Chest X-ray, AP view. Patient: 24 years old, sex F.
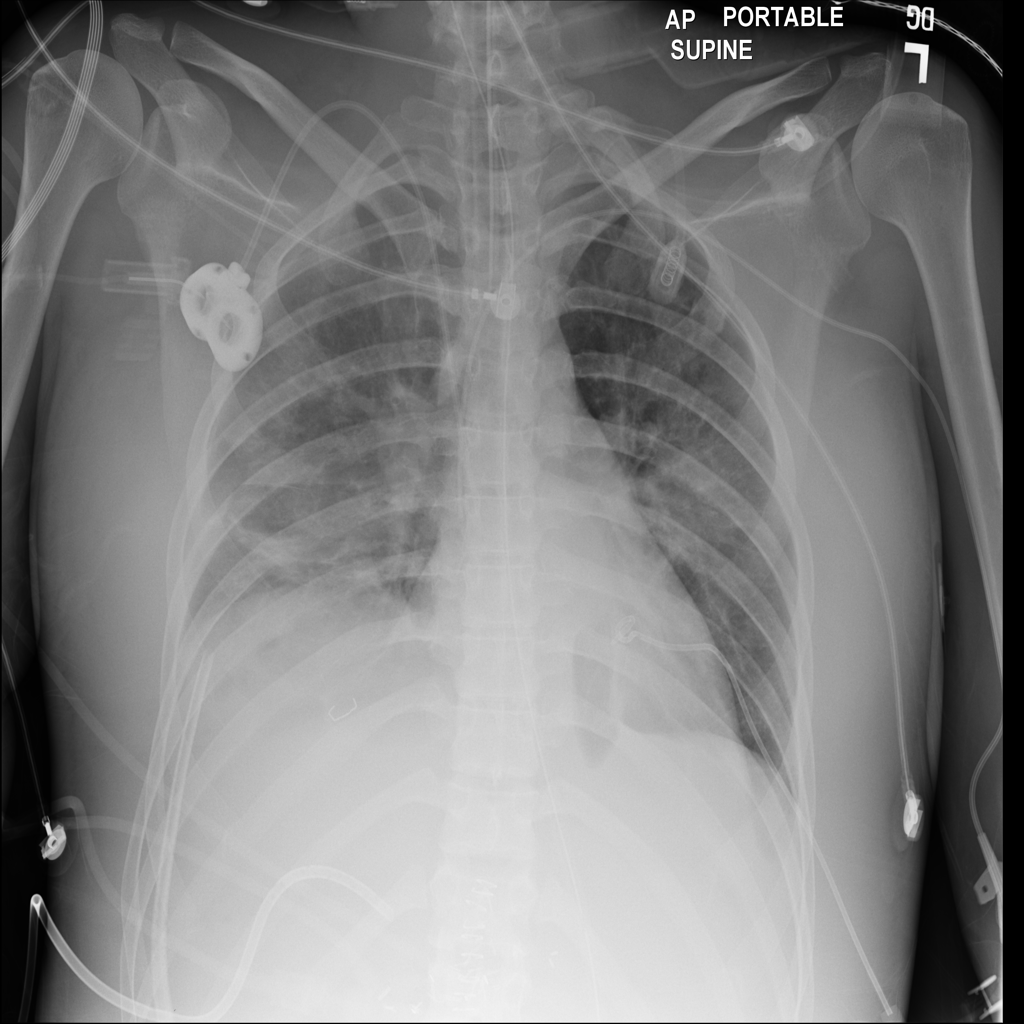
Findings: Atelectasis, Effusion, Infiltration